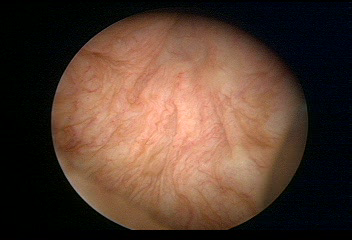
Modality: WLC
Class: Normal mucosa
Bladder cancer association: No